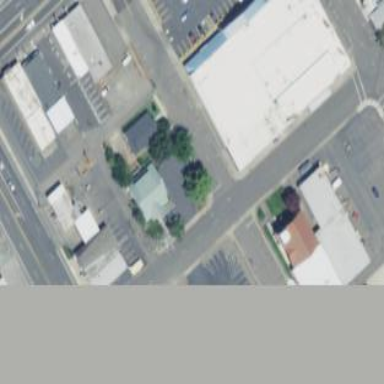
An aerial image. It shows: Retail building.